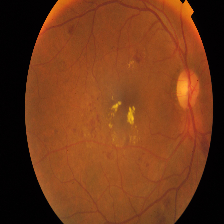
Diabetic retinopathy grade: Proliferative DR